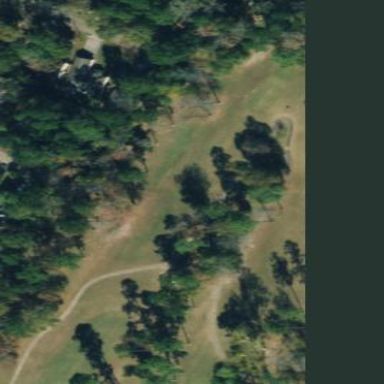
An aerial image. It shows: Area with grass used as rough in golf course.